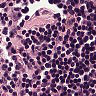
Metastatic tissue present: no